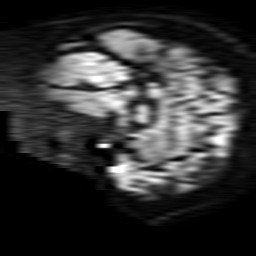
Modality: TRACE
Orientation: sagittal
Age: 34
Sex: female
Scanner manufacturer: philips
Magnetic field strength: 1.5 T
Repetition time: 3.684 s
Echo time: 0.09411 s